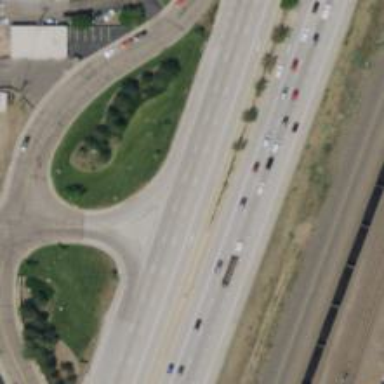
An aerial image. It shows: This image shows trunk highway that functions as expressway.